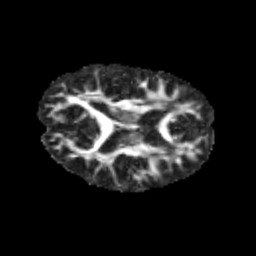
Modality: FA
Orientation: axial
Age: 11
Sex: male
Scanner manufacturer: siemens
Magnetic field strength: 3 T
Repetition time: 3.8 s
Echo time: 0.07 s